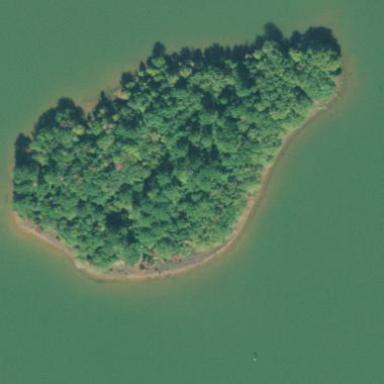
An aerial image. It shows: Island covered with woodland.